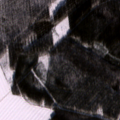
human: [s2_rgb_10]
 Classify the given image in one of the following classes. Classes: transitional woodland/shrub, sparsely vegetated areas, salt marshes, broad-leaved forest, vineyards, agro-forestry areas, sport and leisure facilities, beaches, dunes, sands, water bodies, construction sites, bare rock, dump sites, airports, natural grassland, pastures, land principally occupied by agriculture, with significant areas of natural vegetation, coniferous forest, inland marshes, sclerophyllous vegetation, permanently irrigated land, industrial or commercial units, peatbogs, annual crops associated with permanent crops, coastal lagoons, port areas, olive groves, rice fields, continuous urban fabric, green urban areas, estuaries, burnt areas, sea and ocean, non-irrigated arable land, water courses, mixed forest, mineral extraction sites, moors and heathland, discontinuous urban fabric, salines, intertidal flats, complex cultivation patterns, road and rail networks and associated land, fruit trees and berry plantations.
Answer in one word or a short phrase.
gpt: non-irrigated arable land, mixed forest